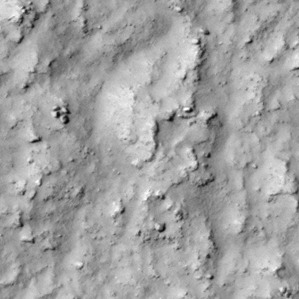
Label: non_frost